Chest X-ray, PA view. Patient: 55 years old, sex F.
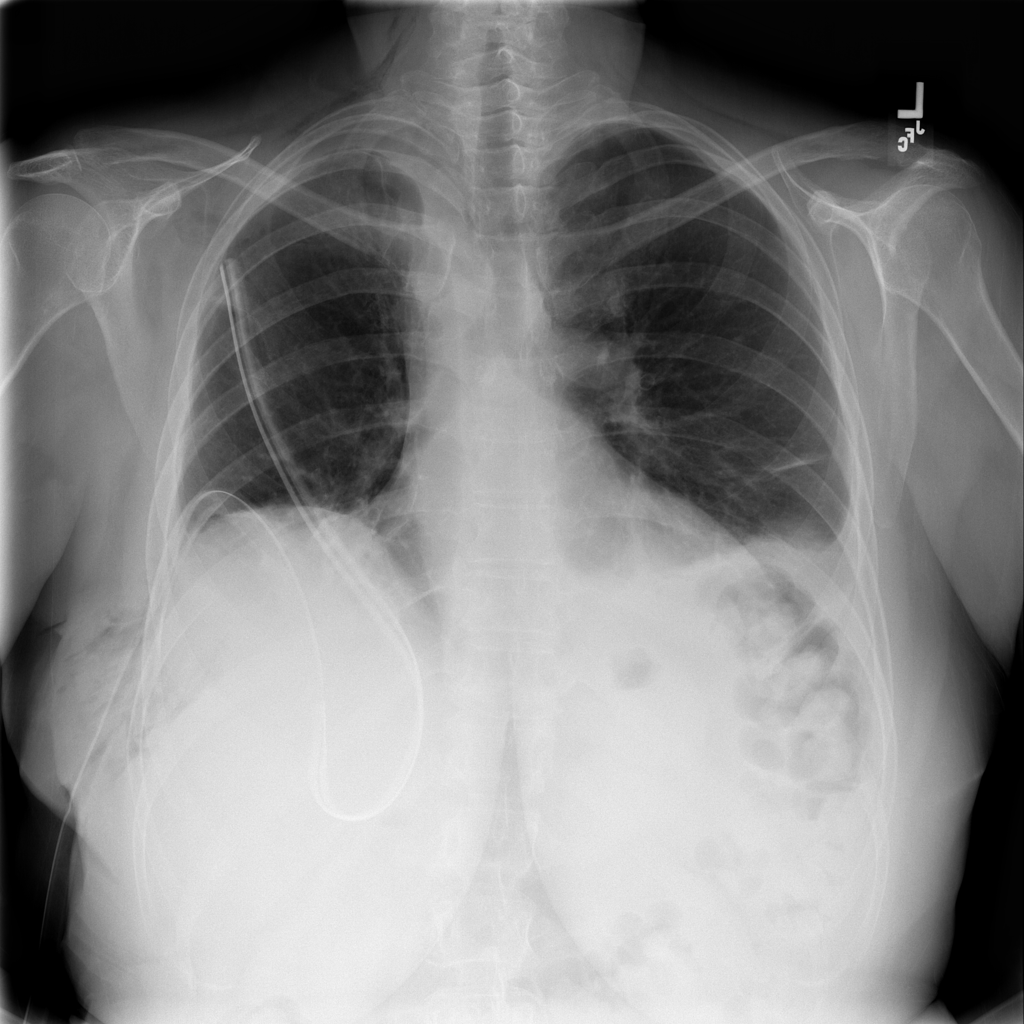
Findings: Pleural_Thickening, Pneumothorax